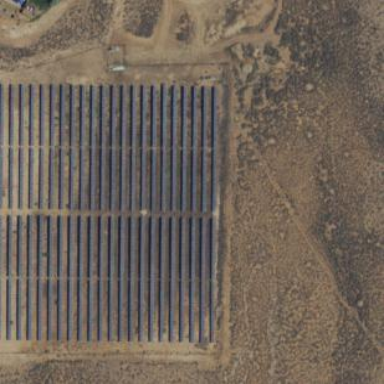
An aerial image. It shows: Solar power plant using photovoltaic technology.